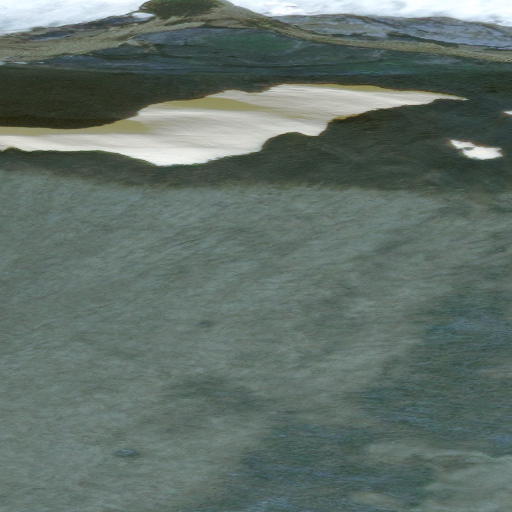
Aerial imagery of mountain in Alaska named Guard Hill containing only unknown